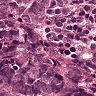
Metastatic tissue present: yes